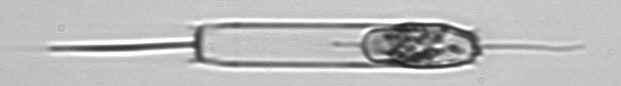
Label: Ditylum_brightwellii